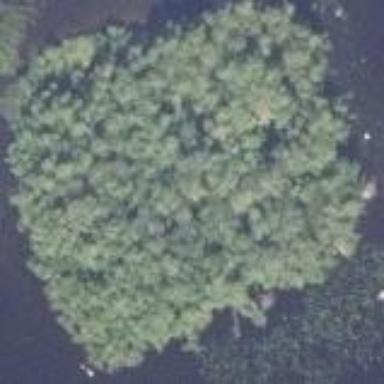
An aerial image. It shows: Islet covered with woodland.